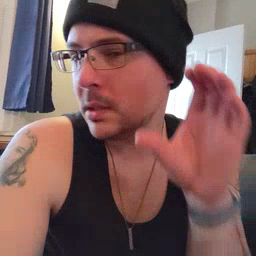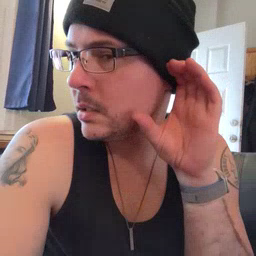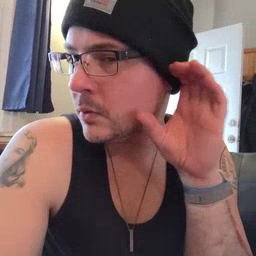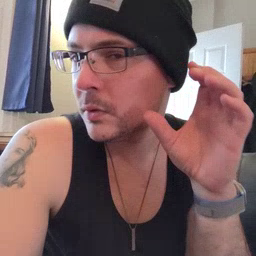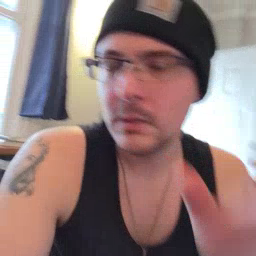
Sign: hear